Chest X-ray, PA view. Patient: 46 years old, sex F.
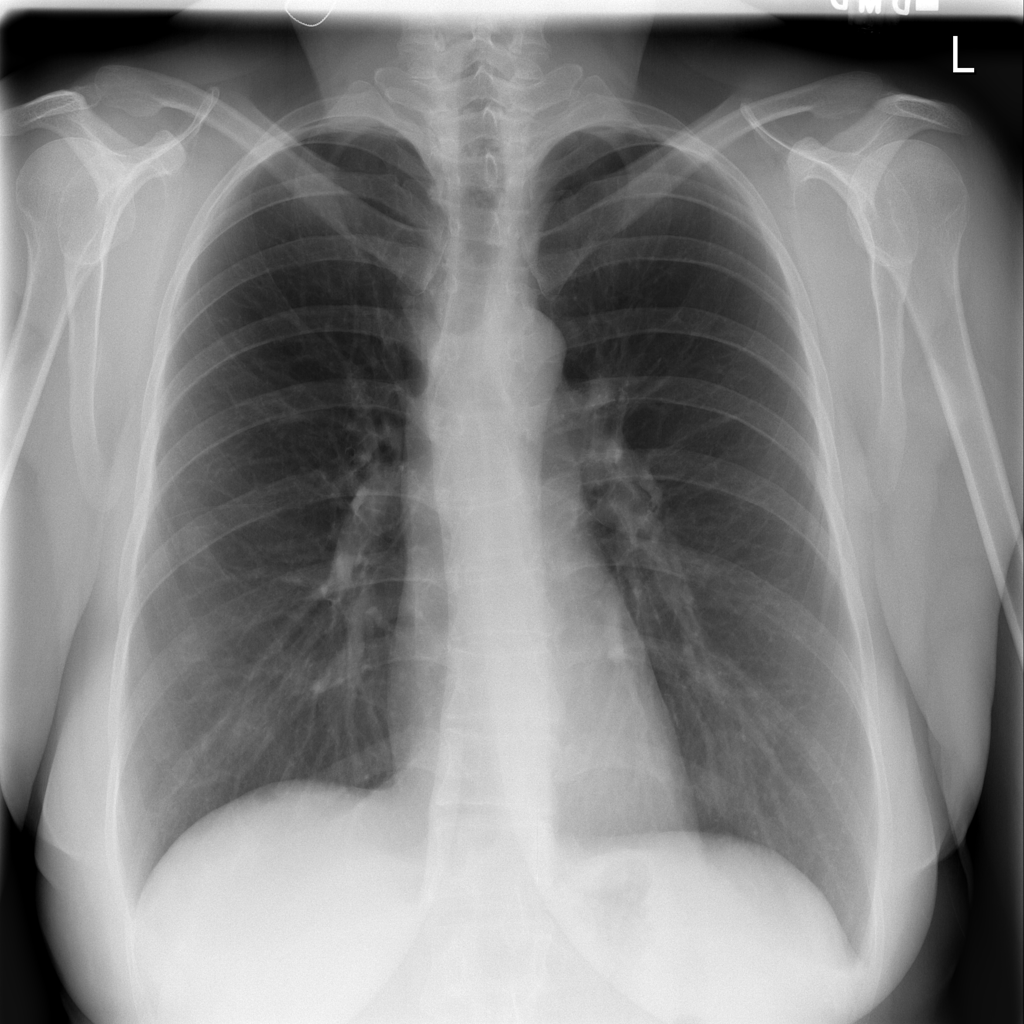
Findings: Infiltration